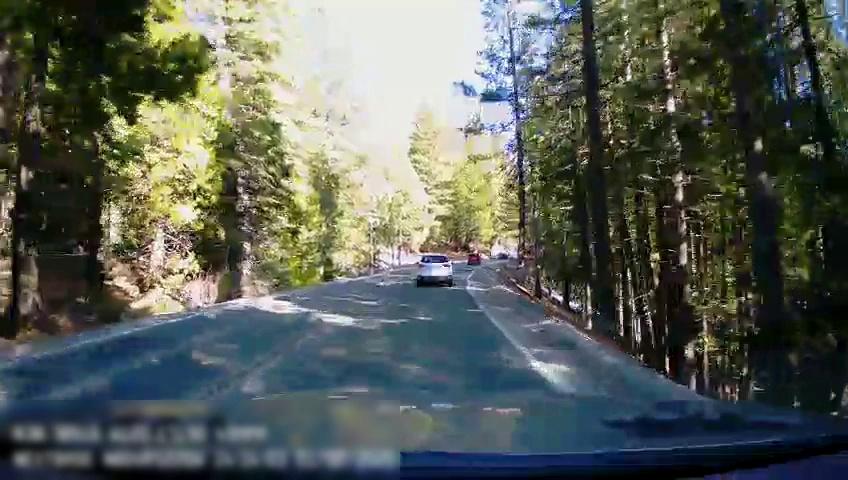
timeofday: Day
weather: Sunny
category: Drivable Space
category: Vehicles | SUV
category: Vehicles | SUV
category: Lanes | Current Lane
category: Lanes | Opposite Lane